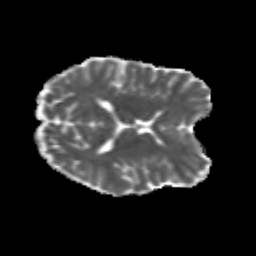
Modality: MD
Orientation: axial
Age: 21
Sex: male
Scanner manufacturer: siemens
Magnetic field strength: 3 T
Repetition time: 3.5 s
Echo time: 0.113 s